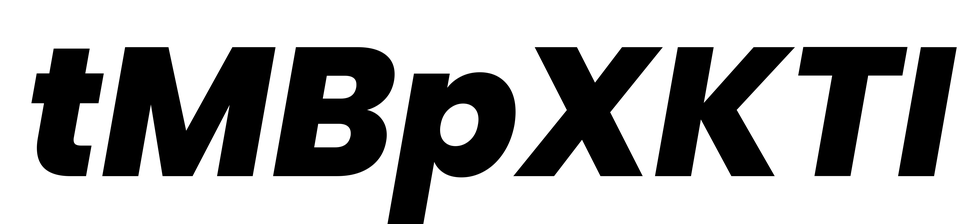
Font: Poppins-ExtraBoldItalic